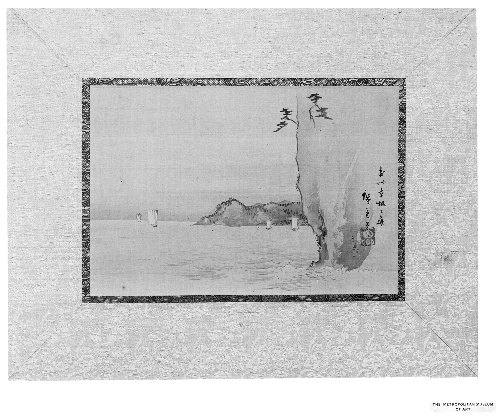
Artist: Utagawa Hiroshige
Artist bio: Japanese, Tokyo (Edo) 1797–1858 Tokyo (Edo)
Date: 19th century
Object type: Painting
Classification: Paintings
Medium: Matted painting; ink and color on silk
Culture: Japan
Period: Edo period (1615–1868)
Dimensions: 8 1/4 x 12 3/16 in. (20.9 x 31 cm)
Department: Asian Art
Credit line: Gift of Francis Lathrop, 1908
Accession year: 1908
Repository: Metropolitan Museum of Art, New York, NY
Tags: Landscapes|Mountains